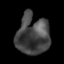
Tissue: lung
Cell type: Others
Senescence score: 0.1979
Nuclear area (px): 1254
Mean DAPI intensity: 70.224